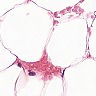
Metastatic tissue present: no